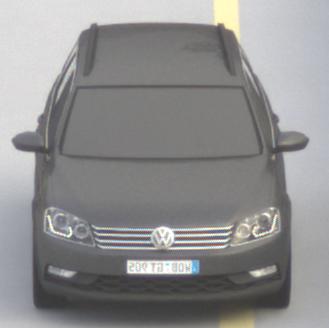
Make: VW
Model: Passat Alltrack 1.8 TSI
Detailed model: Passat (B7) Alltrack
Model produced from: 2012/03
Model produced until: 2013/06
Doors: 5
Color: gray
Road condition: dry road
Daytime: morning or afternoon
Contrast: low contrast